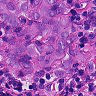
Metastatic tissue present: yes